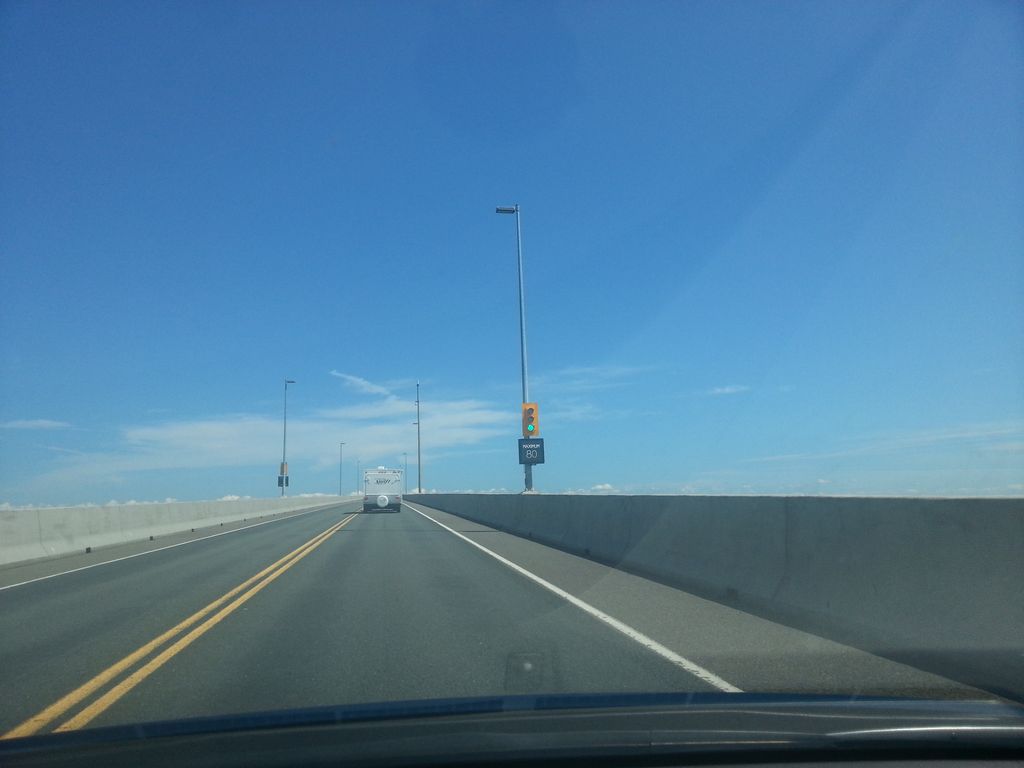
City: charlottetown